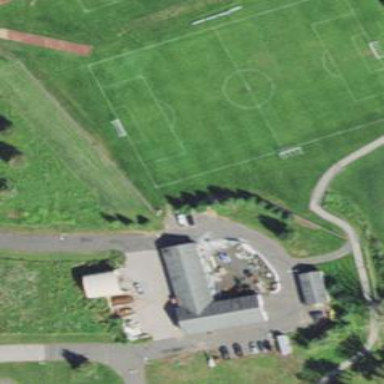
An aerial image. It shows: Soccer pitch designated for leisure and sports activities.